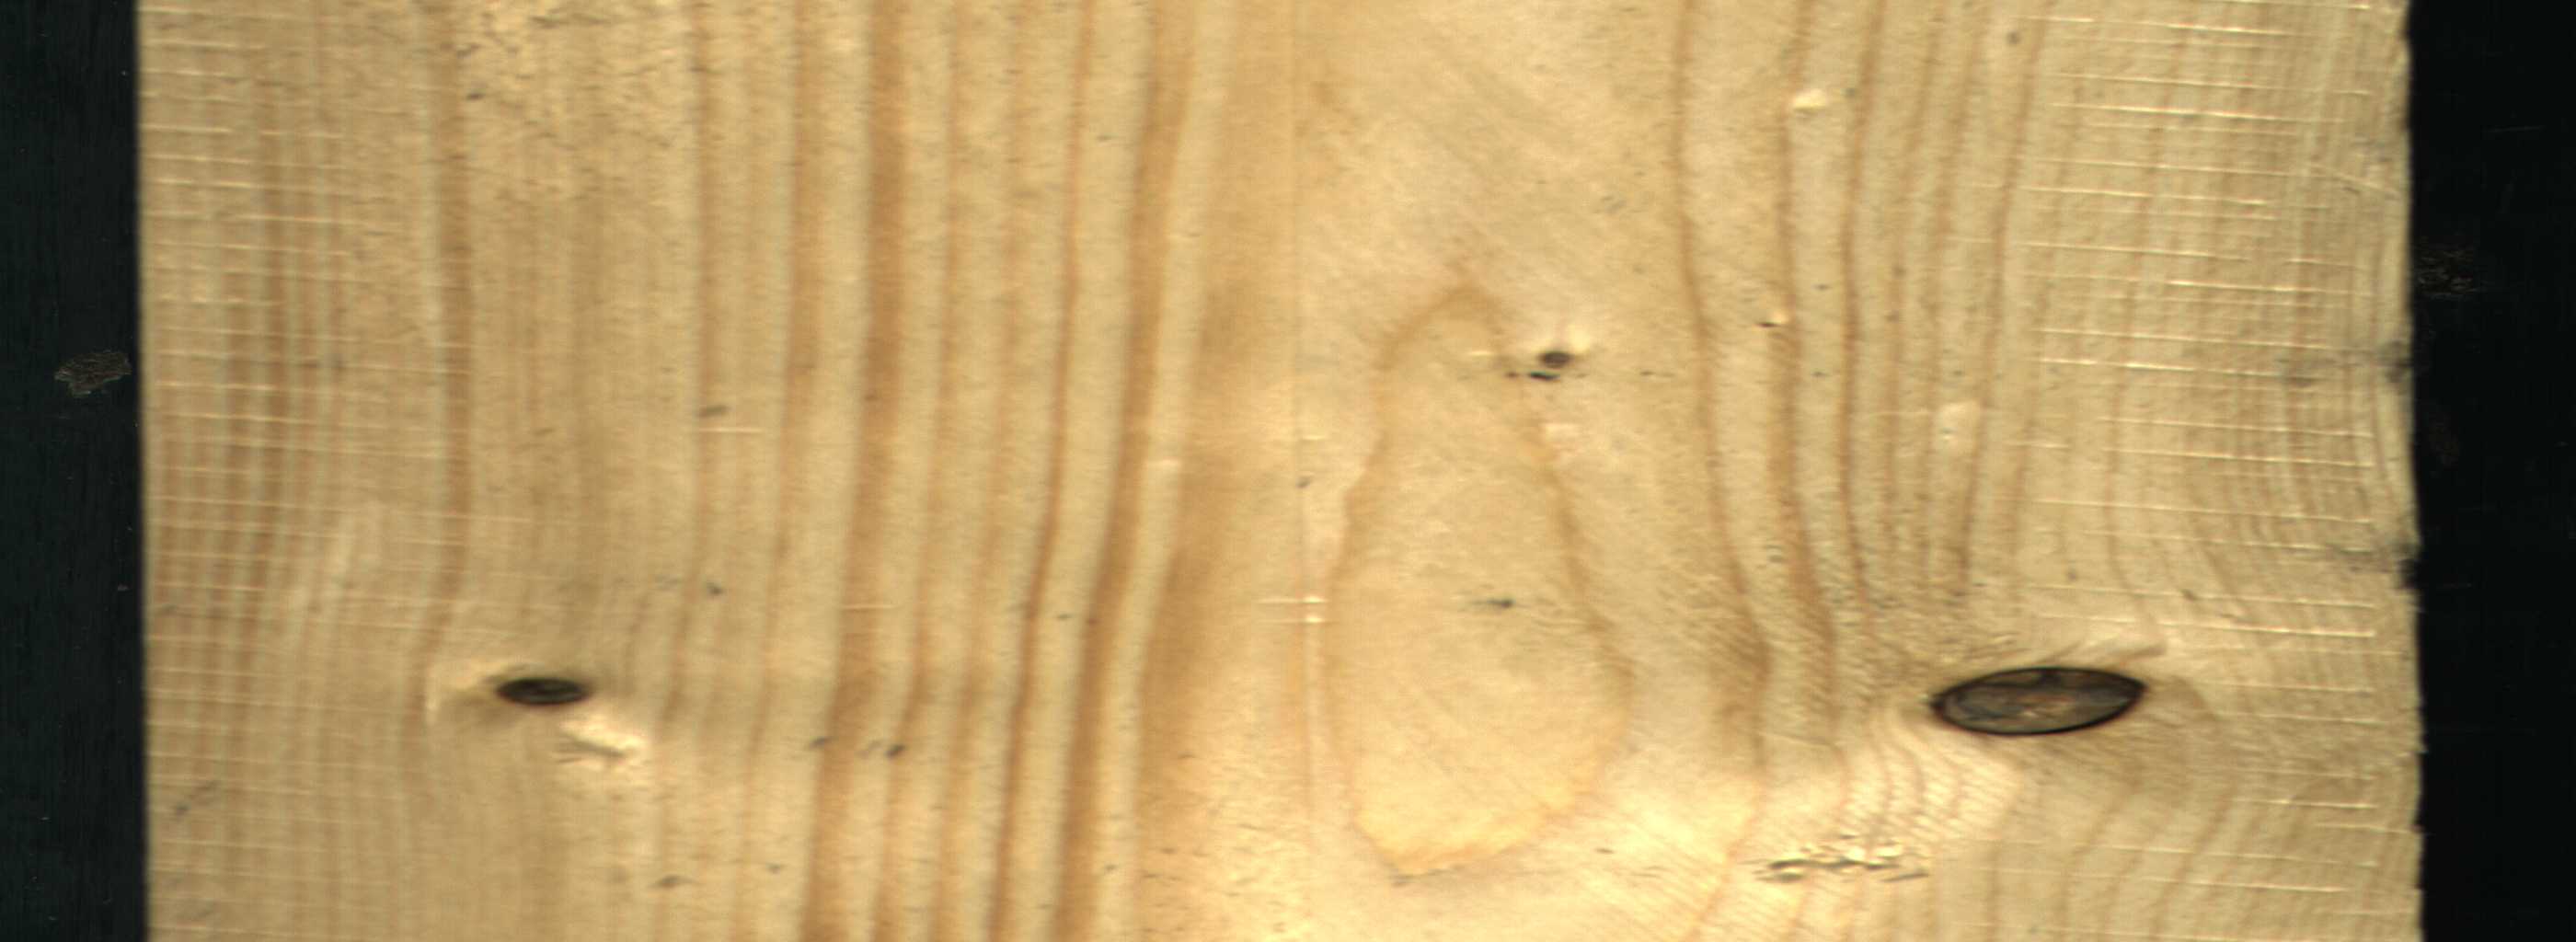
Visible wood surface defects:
Dead_Knot
Dead_Knot